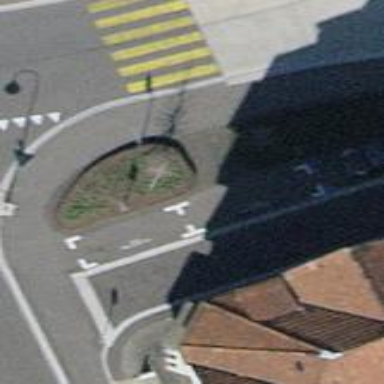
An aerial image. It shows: Street side parking spaces with parallel orientation.